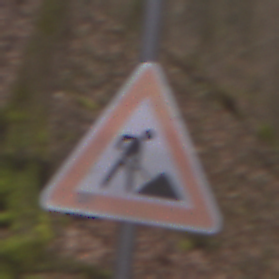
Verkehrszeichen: Arbeitsstelle
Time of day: Midday
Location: Outdoor (Nature)
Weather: Overcast
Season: Autumn
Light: Natural